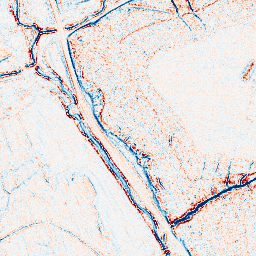
Category: edge_preserving
Decomposition family: anisotropic_diffusion
Decomposition parameters: iterations: 5
kappa: 30
gamma: 0.15
Upsampling method: sinc_blackman
Upsampling parameters: scale: 4
kernel_size: 16
Upsampling scale: 4